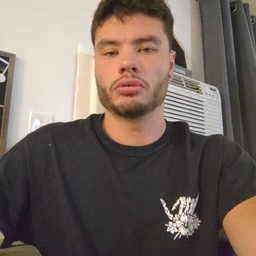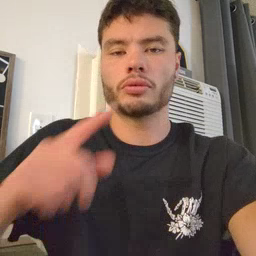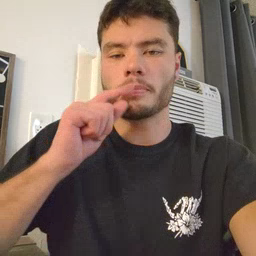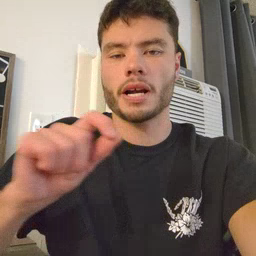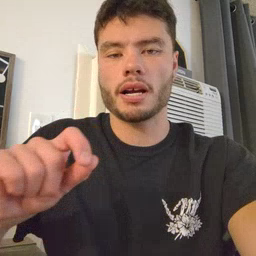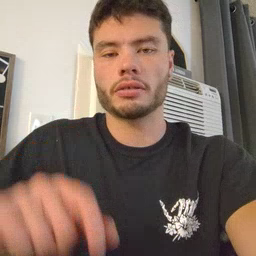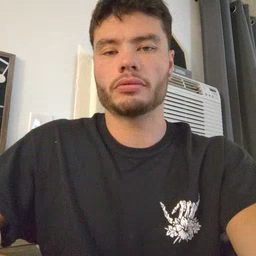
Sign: pen